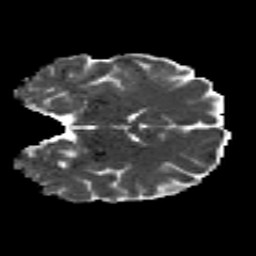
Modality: MD
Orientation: coronal
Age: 18
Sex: female
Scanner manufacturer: siemens
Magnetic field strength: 3 T
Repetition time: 8.8 s
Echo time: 0.085 s